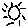
Label: sun